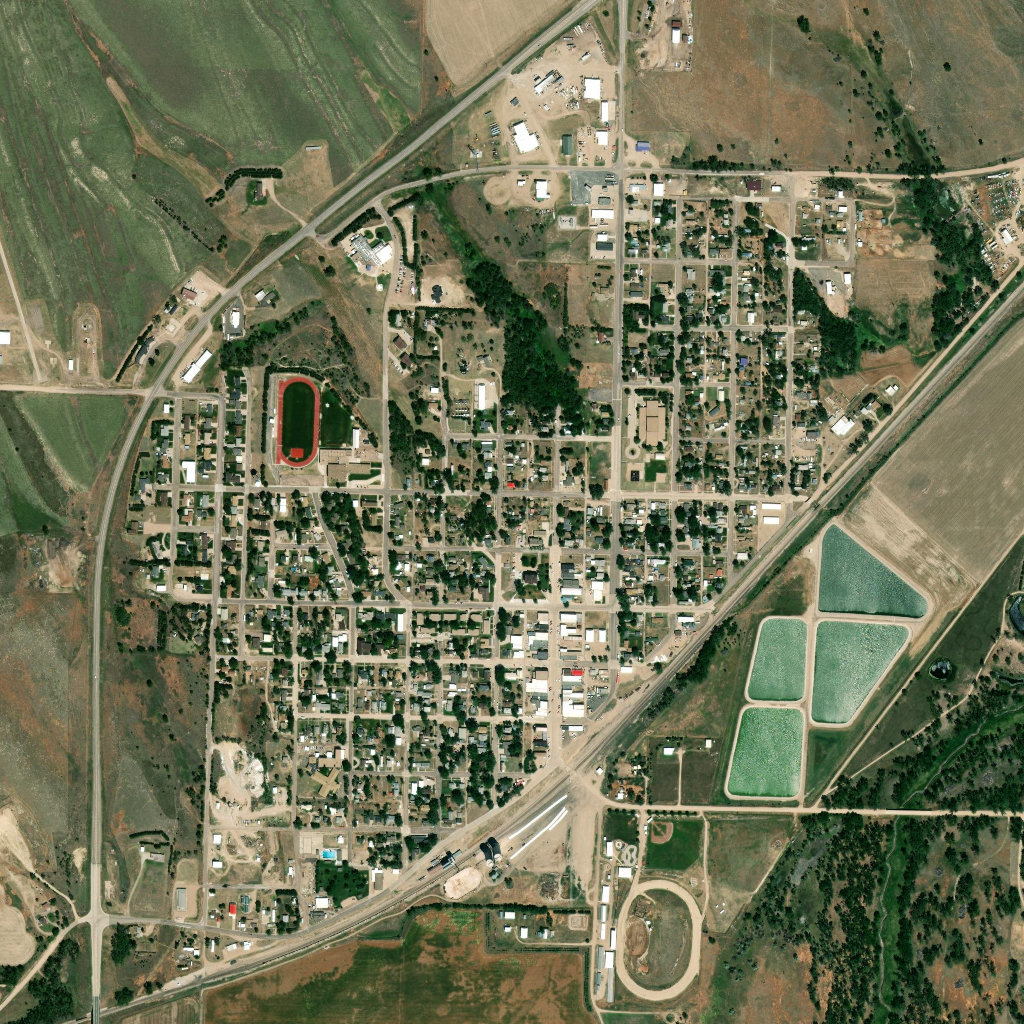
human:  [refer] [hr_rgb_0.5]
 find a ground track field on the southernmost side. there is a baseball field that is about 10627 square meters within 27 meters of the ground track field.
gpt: <box>[[59, 85, 68, 97, 0]]</box>

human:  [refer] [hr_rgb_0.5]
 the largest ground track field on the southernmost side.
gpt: <box>[[59, 85, 68, 97, 0]]</box>